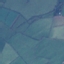
Land use / land cover: Pasture